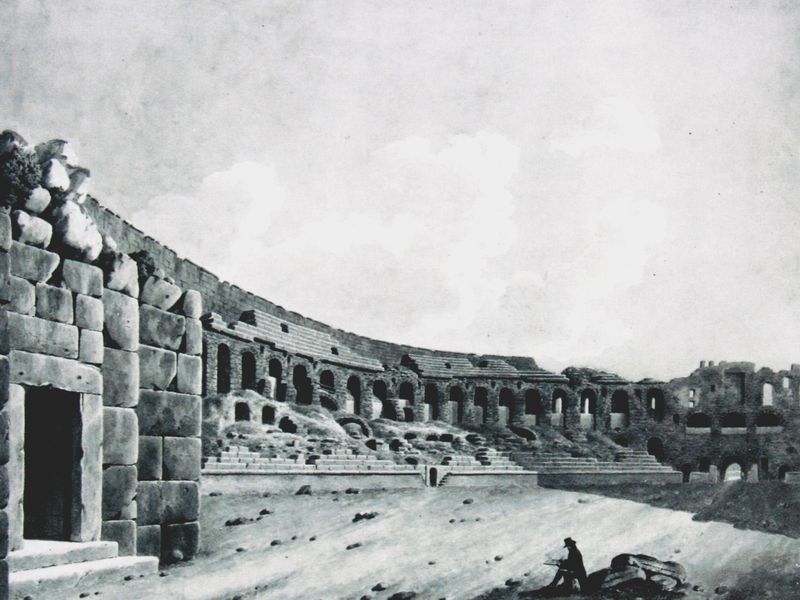
Titel: Zeichner im Kolosseum in Rom
Künstler: Christoph Heinrich Kniep
Standort: Düsseldorf
Institution: Goethe-Museum, Anton-und-Katharina-Kippenberg-Stiftung
Schlagwörter: gestein, himmel, kampf, mann, schatten, weiß, wolken, aquarell, landschaft, sand, grau, hell, hut, licht, schwarz, säule, tür, zeichnung, gebäude, gras, wolke, zylinder, anzug, wand, architektur, mensch, stein, steine, erde, büsche, einsam, sonne, boden, realismus, sitzend, aufführung, pflanze, theater, bewölkt, ansicht, bogen, mauer, grafik, klein, massiv, platz, bank, rundbogen, romantik, treppe, dichter, maler, stufen, gewächs, tor, arena, galerie, foto, fotografie, verfall, eingang, arkade, ruine, antike, schwarz-weiß, künstler, ruinen, malen, arkaden, bänke, rom, zeichnen, antik, rundbögen, griechenland, spiele, tempel, schreibt, tur, sklaven, zeichner, bauwerk, schwarz/weiß, zerfallen, arkadengang, mauersteine, bogengänge, plätze, stiegen, amphitheater, senat, blöcke, einsturz, anthik, colloseum, runine, amphietheater, torfenster, amphithetaer, auqrell